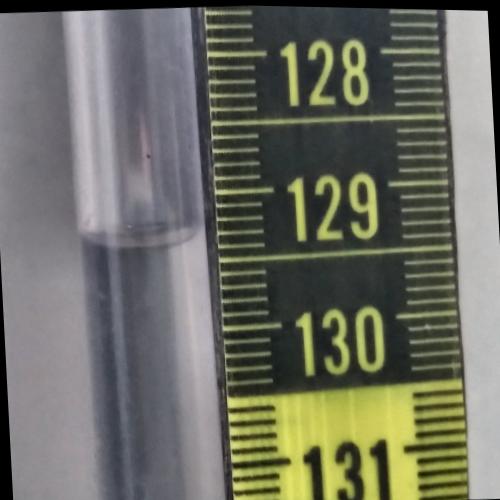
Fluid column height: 129.3 cm